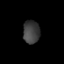
Tissue: prostate
Cell type: T cells
Senescence score: 0.8281
Nuclear area (px): 378
Mean DAPI intensity: 62.135